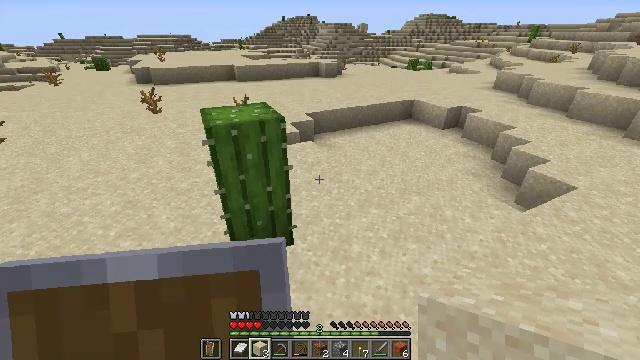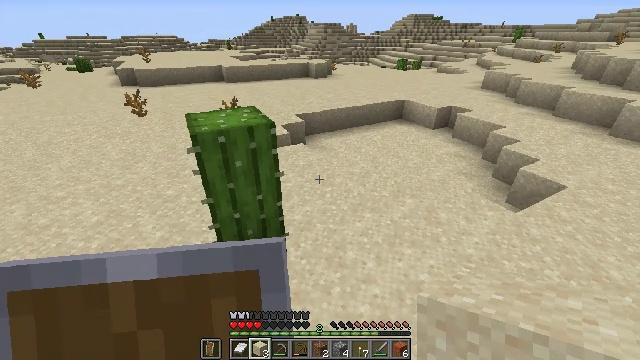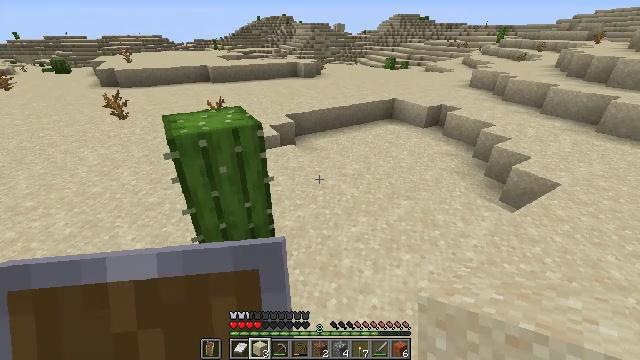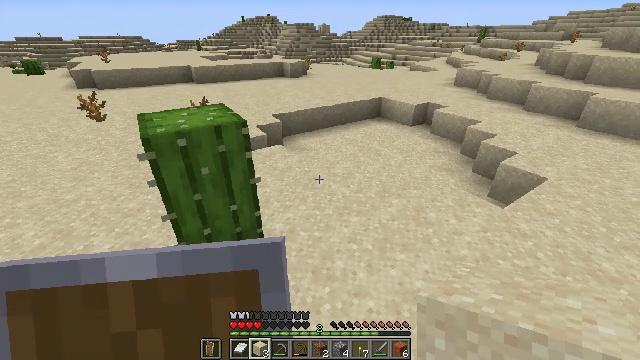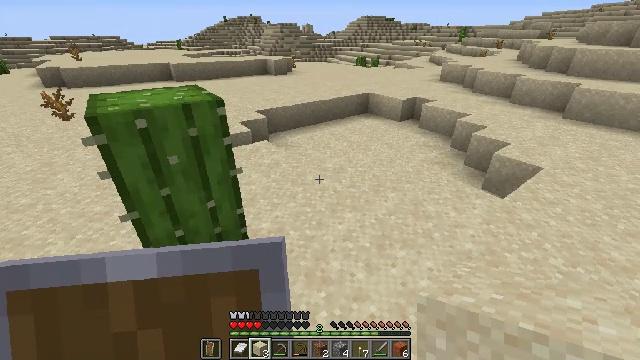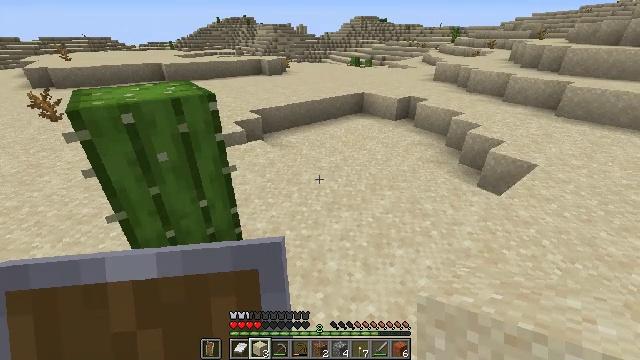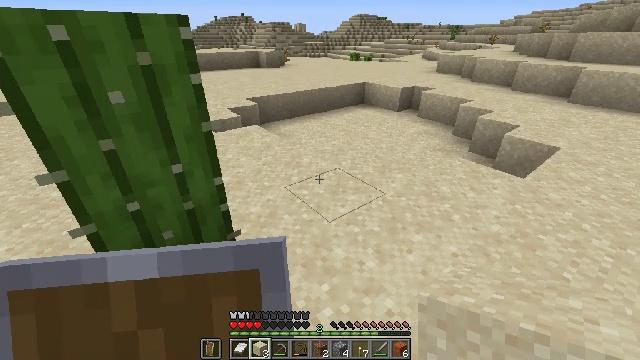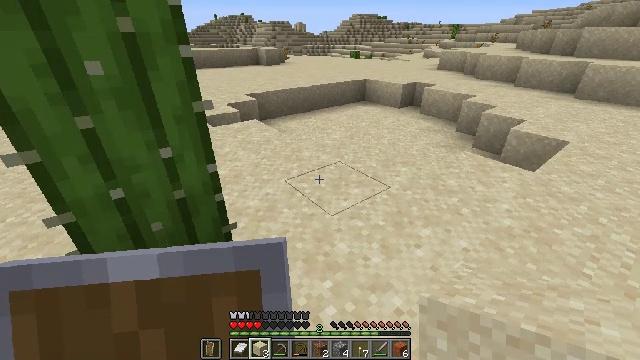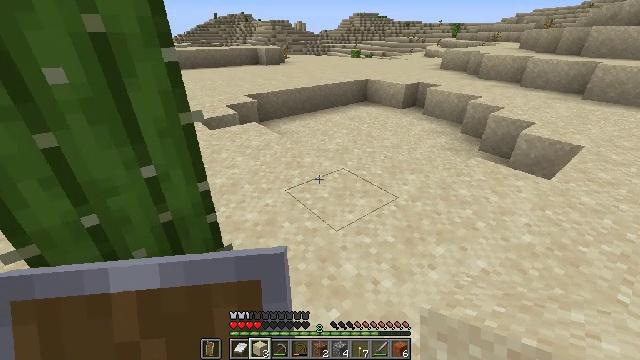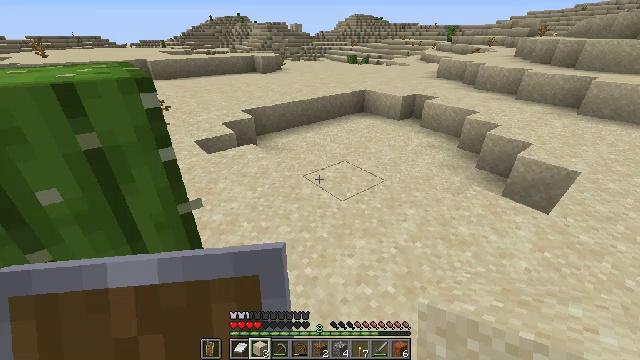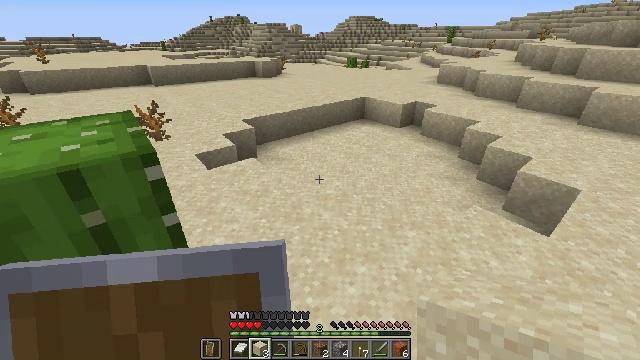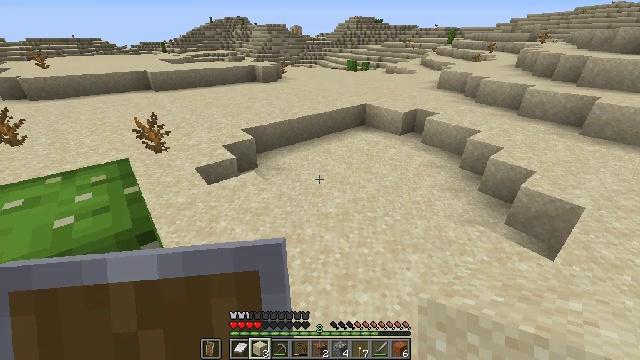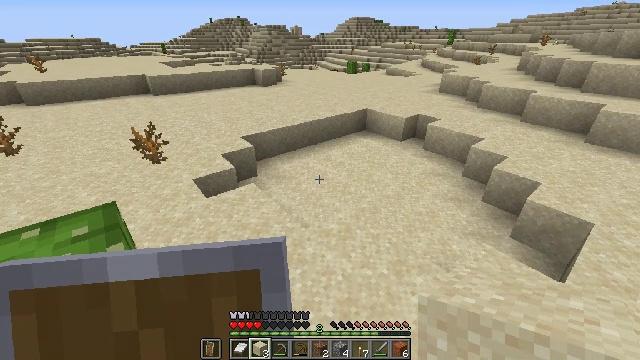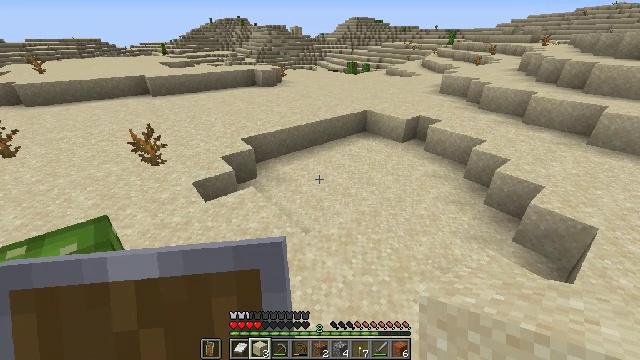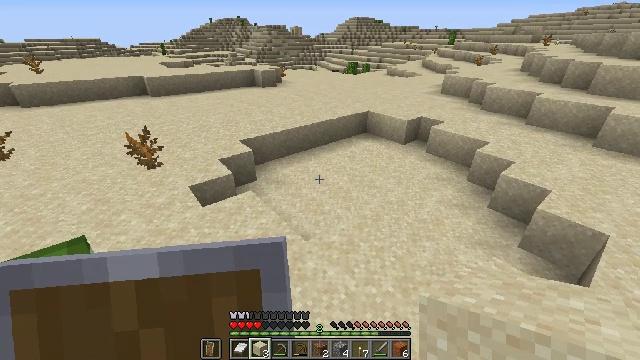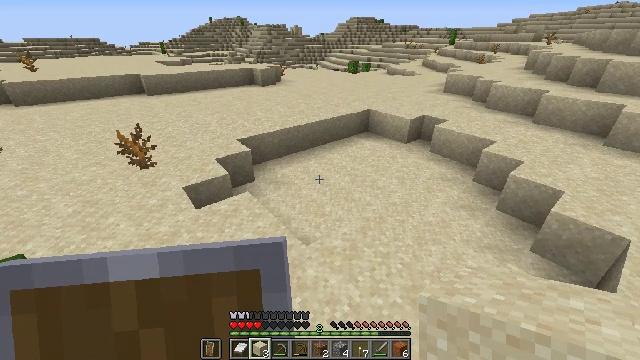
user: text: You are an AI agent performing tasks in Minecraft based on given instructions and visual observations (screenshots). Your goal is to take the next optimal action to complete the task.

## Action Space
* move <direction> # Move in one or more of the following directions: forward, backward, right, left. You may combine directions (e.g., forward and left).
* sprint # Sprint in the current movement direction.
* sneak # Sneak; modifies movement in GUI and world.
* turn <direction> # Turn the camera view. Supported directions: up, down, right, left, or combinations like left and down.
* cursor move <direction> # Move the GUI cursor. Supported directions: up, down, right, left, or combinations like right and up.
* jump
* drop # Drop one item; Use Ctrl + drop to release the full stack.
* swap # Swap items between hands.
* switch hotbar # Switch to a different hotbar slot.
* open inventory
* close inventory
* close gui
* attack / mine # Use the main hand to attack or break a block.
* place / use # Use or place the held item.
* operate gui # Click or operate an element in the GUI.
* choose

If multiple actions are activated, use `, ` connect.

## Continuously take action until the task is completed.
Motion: motion action
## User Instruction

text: Gather sand from the desert.
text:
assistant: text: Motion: move forward, turn right, jump
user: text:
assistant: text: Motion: move forward, turn right, jump
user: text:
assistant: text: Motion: move forward, turn right, jump
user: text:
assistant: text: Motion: move forward, turn right, jump
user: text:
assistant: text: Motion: move forward, turn right, jump
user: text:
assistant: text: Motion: move forward, jump
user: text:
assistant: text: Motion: move forward, jump
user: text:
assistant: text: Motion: move forward, jump
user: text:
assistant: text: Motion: move forward, jump
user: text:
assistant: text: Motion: move forward, jump
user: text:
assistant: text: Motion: move forward, jump
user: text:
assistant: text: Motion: move forward, jump
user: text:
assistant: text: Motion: move forward, jump
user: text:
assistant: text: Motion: move forward, jump
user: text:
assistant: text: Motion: move forward, jump
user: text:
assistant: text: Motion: move forward, jump
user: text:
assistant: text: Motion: move forward, jump
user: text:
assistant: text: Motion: move forward, jump
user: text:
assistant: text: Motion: move forward, jump
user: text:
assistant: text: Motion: move forward, jump
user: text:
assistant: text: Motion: move forward, jump
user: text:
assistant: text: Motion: move forward, jump
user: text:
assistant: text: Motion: move forward, jump
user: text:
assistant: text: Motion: move forward, jump
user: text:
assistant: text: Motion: move forward, jump
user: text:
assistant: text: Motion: move forward, jump
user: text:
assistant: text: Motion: move forward, jump
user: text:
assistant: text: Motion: move forward, jump
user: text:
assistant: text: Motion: move forward, jump
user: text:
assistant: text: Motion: move forward, jump